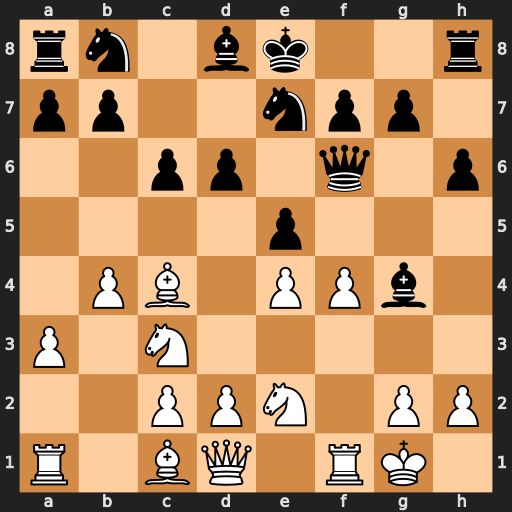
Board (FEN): rn1bk2r/pp2npp1/2pp1q1p/4p3/1PB1PPb1/P1N5/2PPN1PP/R1BQ1RK1
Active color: w
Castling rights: kq
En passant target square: -
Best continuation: fxe5